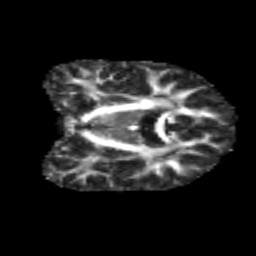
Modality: FA
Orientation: coronal
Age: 10
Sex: male
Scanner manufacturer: siemens
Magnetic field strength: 3 T
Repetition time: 3.8 s
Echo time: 0.07 s